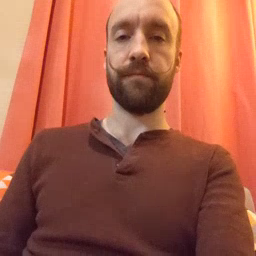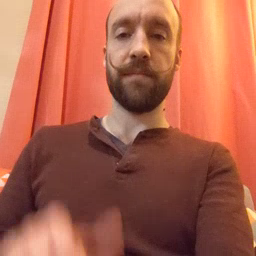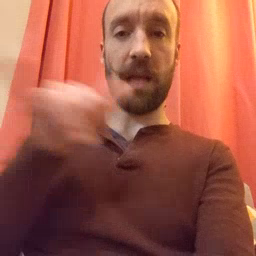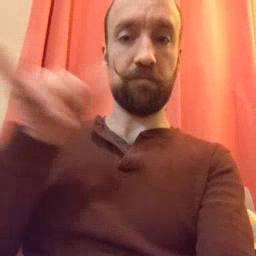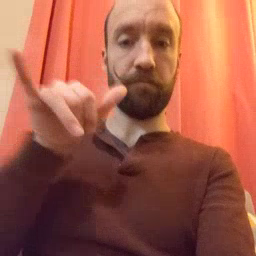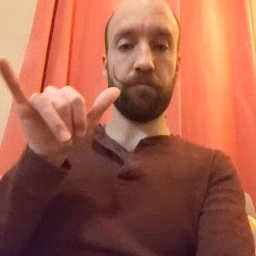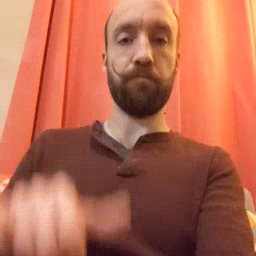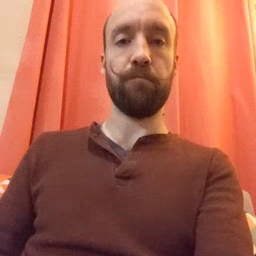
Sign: same